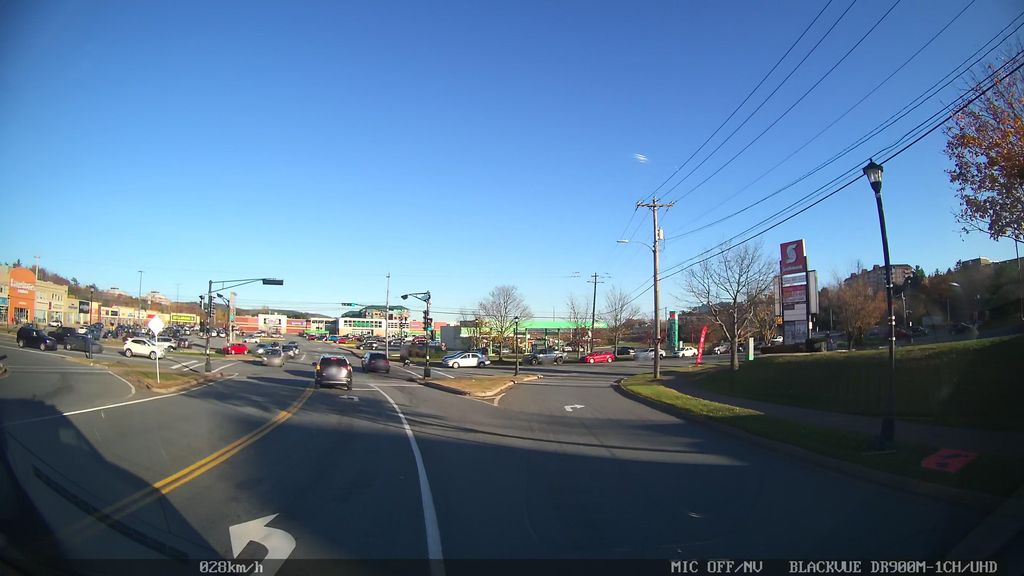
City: halifax